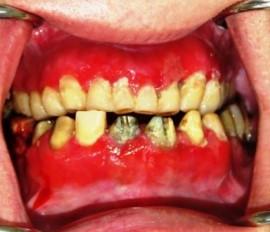
Condition: Gingivitis